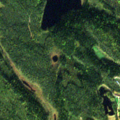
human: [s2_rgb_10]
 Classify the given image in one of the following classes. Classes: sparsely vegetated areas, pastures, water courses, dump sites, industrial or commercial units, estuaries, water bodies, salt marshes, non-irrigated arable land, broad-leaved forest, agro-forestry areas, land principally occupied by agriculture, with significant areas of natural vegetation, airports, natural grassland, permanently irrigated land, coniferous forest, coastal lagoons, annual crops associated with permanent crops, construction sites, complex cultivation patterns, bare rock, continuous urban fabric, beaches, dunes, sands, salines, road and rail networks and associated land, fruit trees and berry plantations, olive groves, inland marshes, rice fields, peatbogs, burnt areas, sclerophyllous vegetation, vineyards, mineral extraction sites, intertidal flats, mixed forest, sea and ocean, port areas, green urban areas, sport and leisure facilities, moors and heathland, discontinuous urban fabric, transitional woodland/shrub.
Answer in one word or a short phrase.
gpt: coniferous forest, mixed forest, transitional woodland/shrub